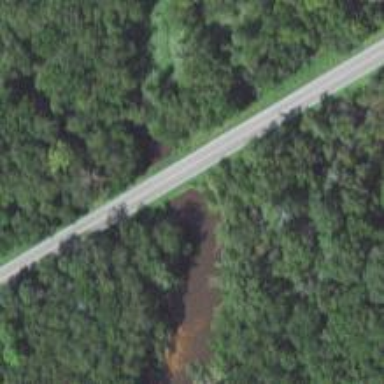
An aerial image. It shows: Culvert tunnel.